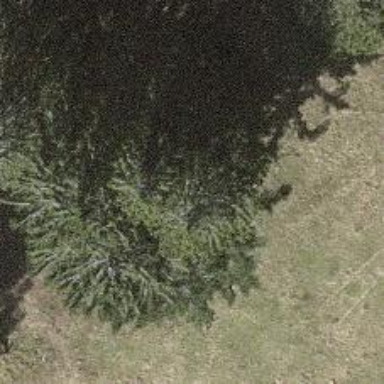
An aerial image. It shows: Evergreen tree with needle-leaved leaves.